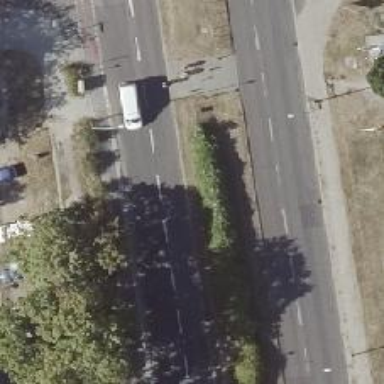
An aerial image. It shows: Crossing equipped with traffic signals for signaling.